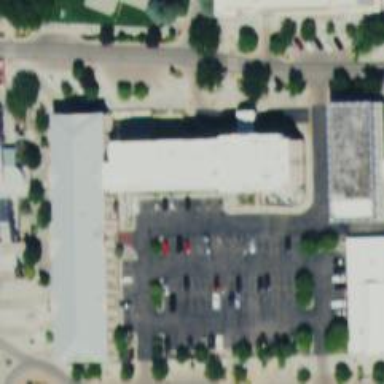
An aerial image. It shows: Parking space.